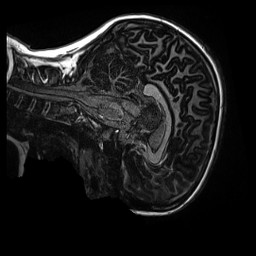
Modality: MP2RAGE
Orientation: sagittal
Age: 10
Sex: female
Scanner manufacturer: siemens
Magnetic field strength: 3 T
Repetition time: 4 s
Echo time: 0.00303 s